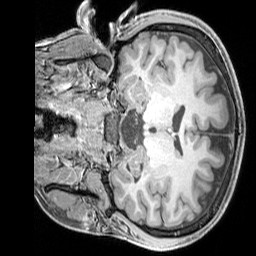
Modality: T1w
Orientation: coronal
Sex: male
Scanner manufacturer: siemens
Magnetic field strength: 3 T
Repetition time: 2.3 s
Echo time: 0.00226 s